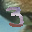
Label: 3